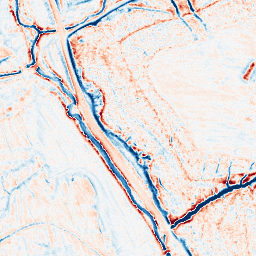
Category: edge_preserving
Decomposition family: anisotropic_diffusion
Decomposition parameters: iterations: 20
kappa: 50
gamma: 0.15
Upsampling method: bicubic_16x
Upsampling parameters: scale: 16
Upsampling scale: 16